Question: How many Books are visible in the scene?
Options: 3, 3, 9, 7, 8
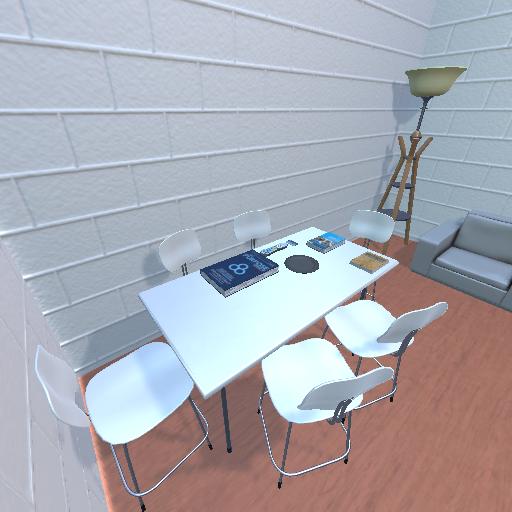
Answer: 3